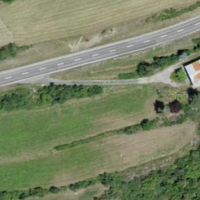
EUNIS habitat code: 24
Species observed at this site:
Ballota nigra